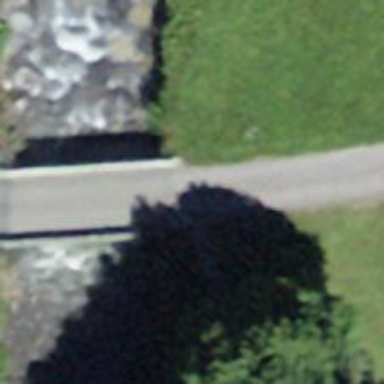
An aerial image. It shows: Residential road with bridge.